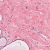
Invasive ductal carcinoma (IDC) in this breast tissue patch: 0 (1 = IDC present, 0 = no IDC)